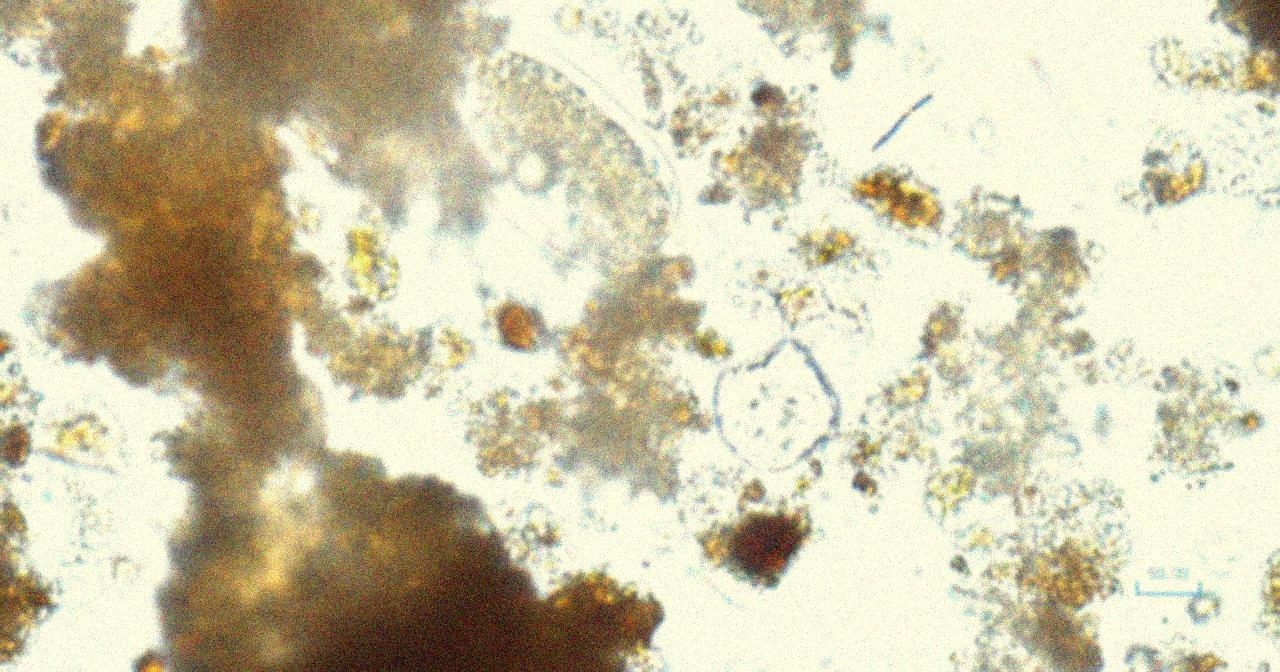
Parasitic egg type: Hookworm egg